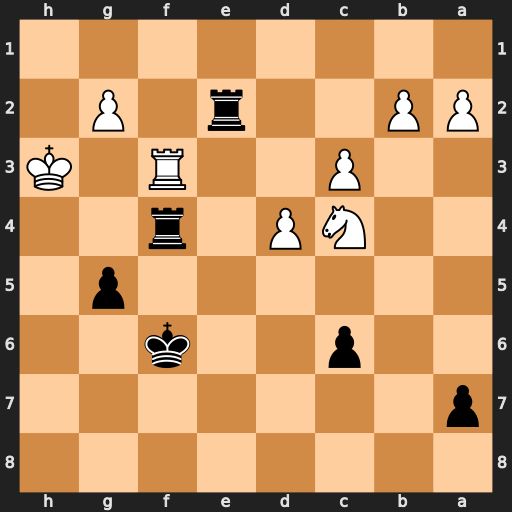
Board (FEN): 8/p7/2p2k2/6p1/2NP1r2/2P2R1K/PP2r1P1/8
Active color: b
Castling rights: -
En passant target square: -
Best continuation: g4+ Kg3 gxf3